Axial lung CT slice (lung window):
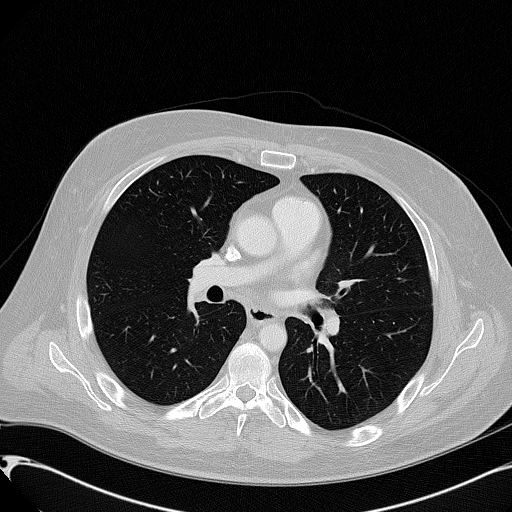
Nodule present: no